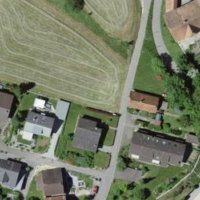
EUNIS habitat code: 55
Species observed at this site:
Sambucus racemosa
Centaurea scabiosa